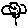
Label: flower